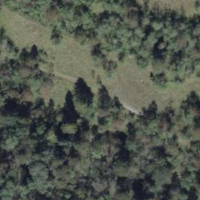
EUNIS habitat code: 32
Species observed at this site:
Berberis vulgaris